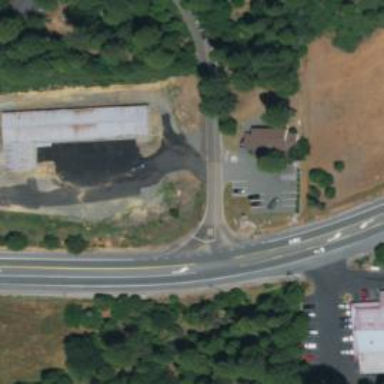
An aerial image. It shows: Stop road.